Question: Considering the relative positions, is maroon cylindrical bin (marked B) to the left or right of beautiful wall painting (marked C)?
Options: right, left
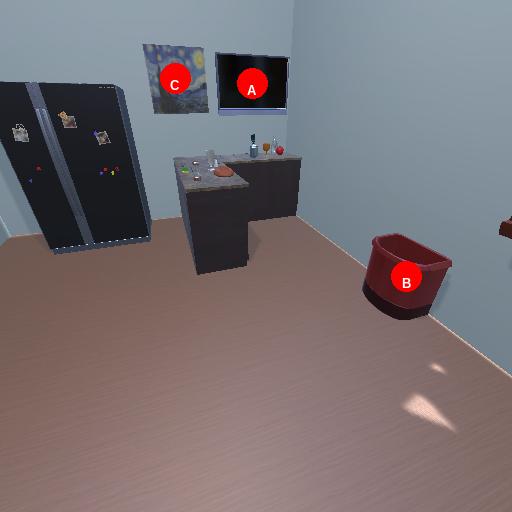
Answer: right